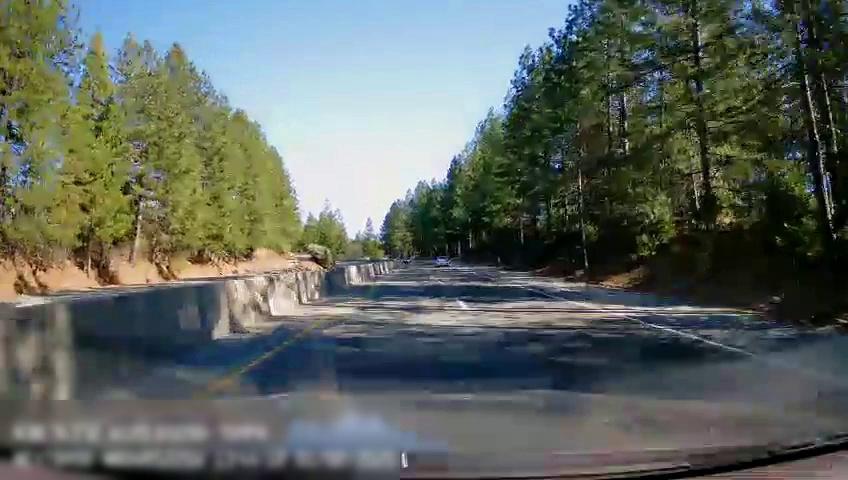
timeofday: Day
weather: Sunny
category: Drivable Space
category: Drivable Space
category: Vehicles | Car
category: Lanes | Alternate Lane
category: Lanes | Current Lane
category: Lanes | Alternate Lane